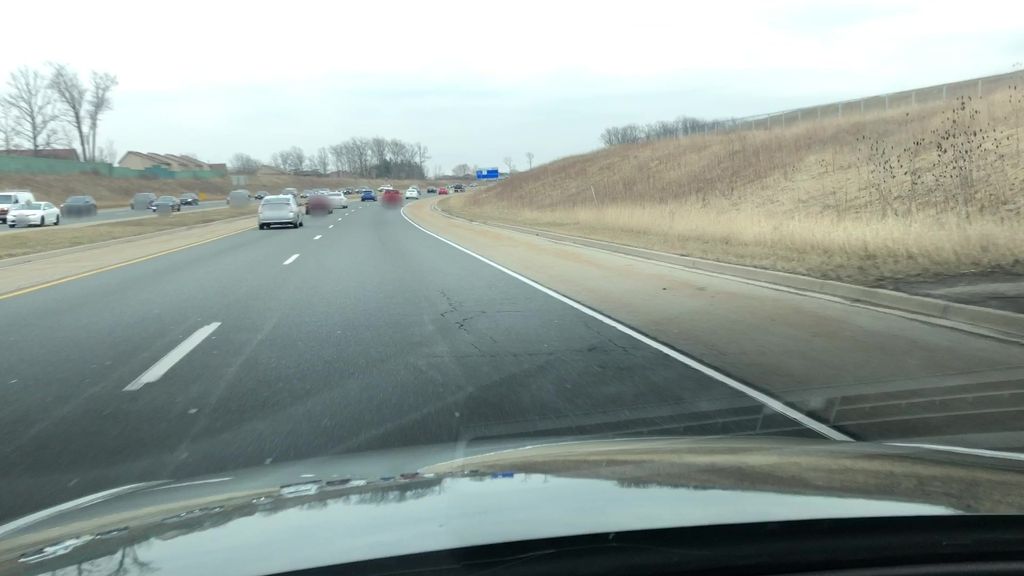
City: hamilton